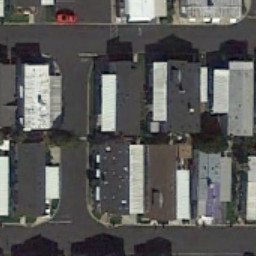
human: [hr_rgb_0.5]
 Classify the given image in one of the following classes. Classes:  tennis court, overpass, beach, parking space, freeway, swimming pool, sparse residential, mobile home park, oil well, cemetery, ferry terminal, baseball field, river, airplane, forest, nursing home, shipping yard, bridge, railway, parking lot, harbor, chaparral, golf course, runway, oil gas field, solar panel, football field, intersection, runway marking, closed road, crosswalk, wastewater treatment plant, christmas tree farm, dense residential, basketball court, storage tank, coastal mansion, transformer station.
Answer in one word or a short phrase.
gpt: mobile home park